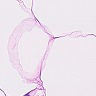
Metastatic tissue present: no